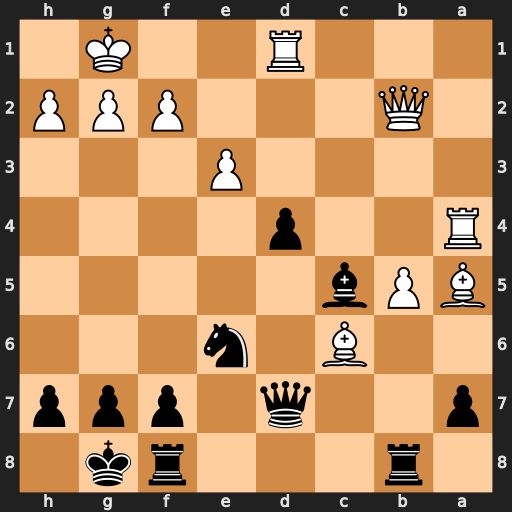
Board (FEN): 1r3rk1/p2q1ppp/2B1n3/BPb5/R2p4/4P3/1Q3PPP/3R2K1
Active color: b
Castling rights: -
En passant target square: -
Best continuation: Qxc6 bxc6 Rxb2